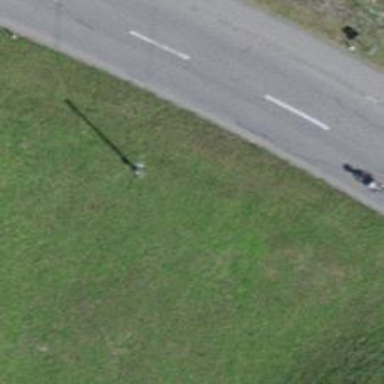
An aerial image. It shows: Utility pole in the area.